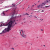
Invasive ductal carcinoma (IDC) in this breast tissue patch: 0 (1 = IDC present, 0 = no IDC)